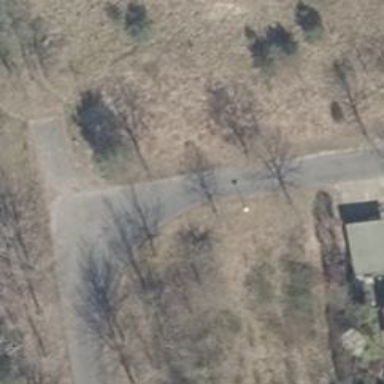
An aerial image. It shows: Smooth asphalt road in residential area.